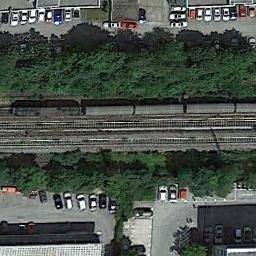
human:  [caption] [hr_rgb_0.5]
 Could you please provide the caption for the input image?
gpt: Both sides of the railway are neat trees .

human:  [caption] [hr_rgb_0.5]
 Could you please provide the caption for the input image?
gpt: There are many trees around the railway .

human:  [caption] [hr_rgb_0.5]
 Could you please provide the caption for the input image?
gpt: These railways go through the green belt and a train is on one railway .

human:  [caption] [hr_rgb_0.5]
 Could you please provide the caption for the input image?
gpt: The railway is next to some trees and parking lot .

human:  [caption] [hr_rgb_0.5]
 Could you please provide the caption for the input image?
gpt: There are some green trees and cars beside the railway .